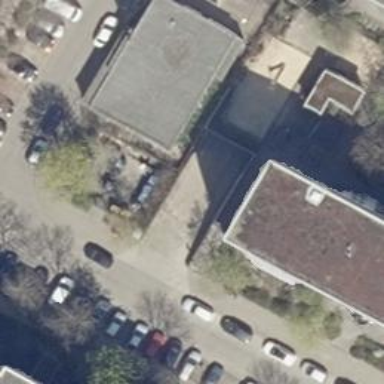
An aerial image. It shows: Parking aisle with concrete surface.